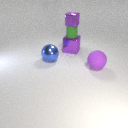
large purple metal cube to the right of large blue metal sphere